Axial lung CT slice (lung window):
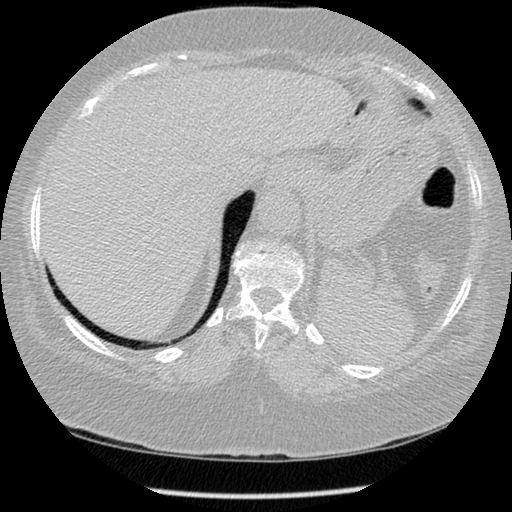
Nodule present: no